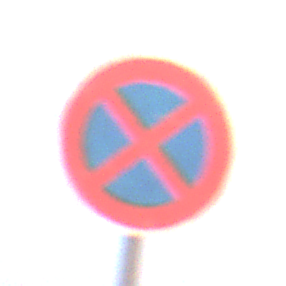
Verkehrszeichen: AbsolutesHalteverbot
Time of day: SunriseSunset
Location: Outdoor (Nature)
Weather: Clear
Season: NotSpecified
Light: Natural